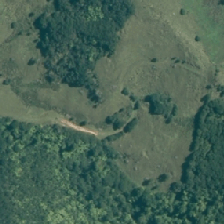
Land cover: high_producing_grassland